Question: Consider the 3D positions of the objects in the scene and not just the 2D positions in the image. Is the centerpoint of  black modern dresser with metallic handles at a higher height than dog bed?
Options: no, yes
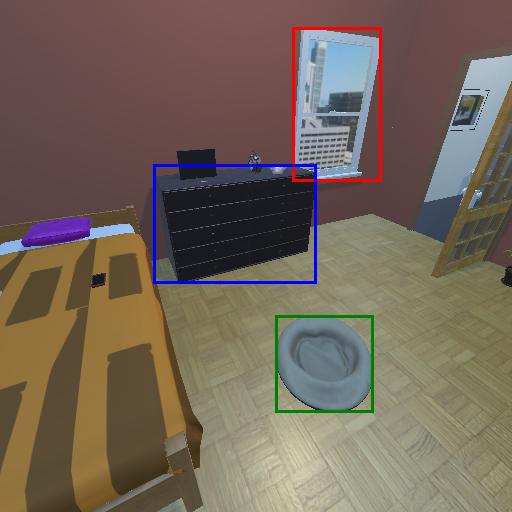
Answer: no